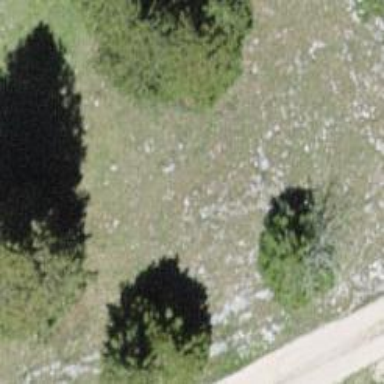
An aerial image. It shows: Needle-leaved tree in its natural environment.